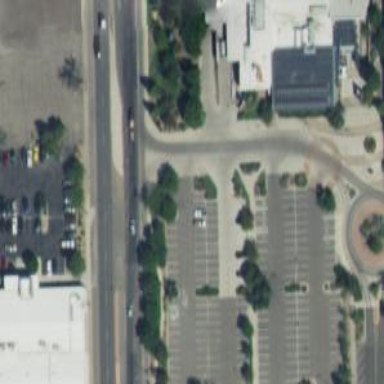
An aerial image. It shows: Parking space.